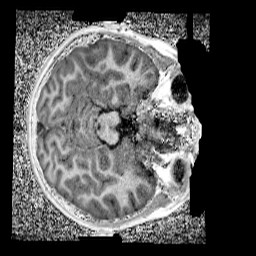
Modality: UNIT1_denoised
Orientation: axial
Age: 9
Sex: female
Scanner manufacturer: siemens
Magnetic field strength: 3 T
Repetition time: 4 s
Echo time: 0.00299 s